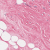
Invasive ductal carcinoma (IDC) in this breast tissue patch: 0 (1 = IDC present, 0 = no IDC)